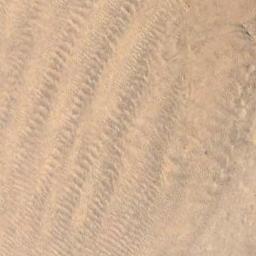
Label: desert